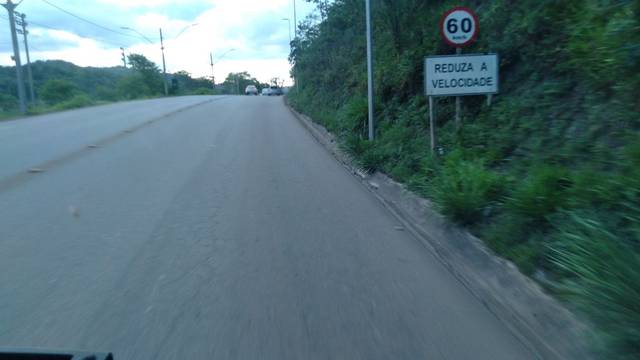
Region: Brazil
Coordinates: -19.877, -43.868